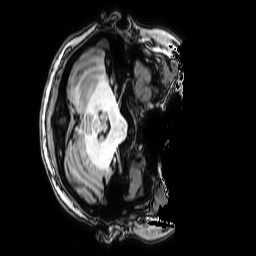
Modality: T1w
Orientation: axial
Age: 33
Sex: female
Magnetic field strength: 3 T
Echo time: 0.0038 s